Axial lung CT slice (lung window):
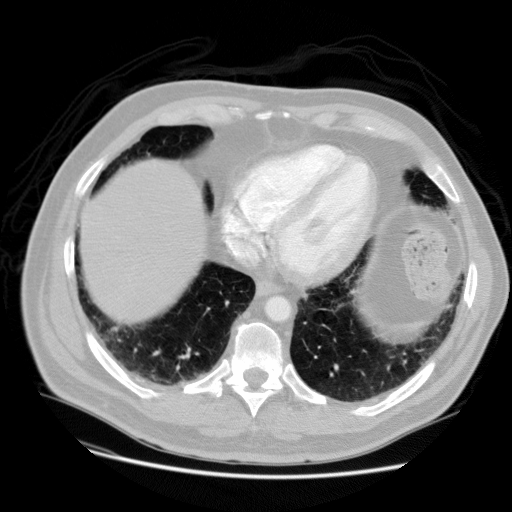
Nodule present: no